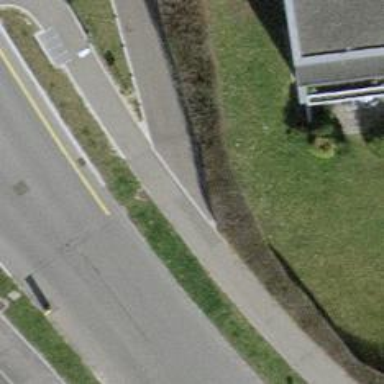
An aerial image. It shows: Asphalt sidewalk along the footway.